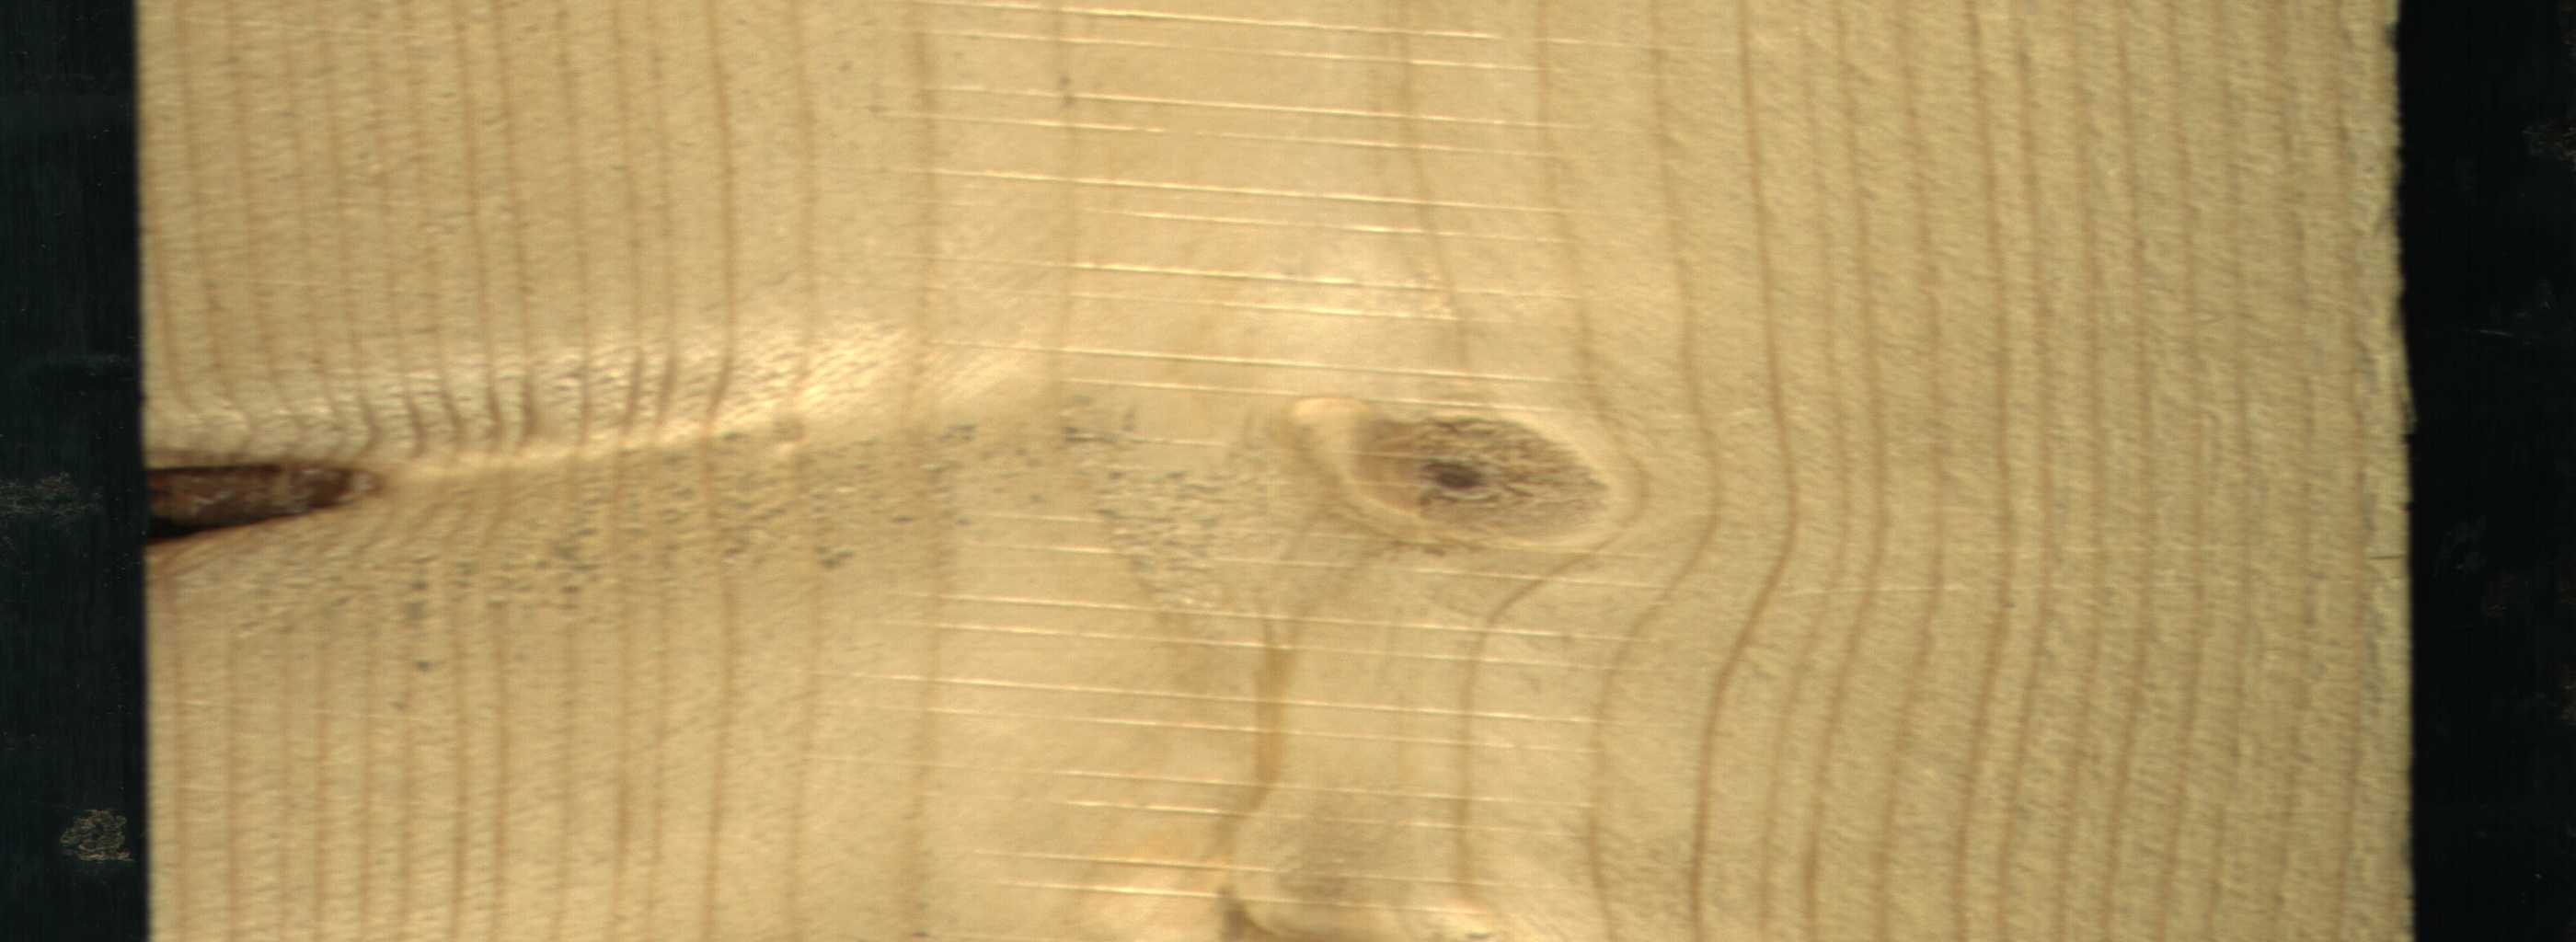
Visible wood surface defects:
Knot_missing
Live_Knot